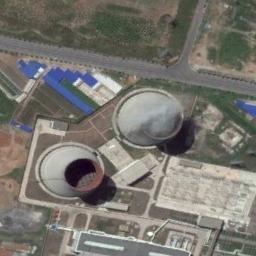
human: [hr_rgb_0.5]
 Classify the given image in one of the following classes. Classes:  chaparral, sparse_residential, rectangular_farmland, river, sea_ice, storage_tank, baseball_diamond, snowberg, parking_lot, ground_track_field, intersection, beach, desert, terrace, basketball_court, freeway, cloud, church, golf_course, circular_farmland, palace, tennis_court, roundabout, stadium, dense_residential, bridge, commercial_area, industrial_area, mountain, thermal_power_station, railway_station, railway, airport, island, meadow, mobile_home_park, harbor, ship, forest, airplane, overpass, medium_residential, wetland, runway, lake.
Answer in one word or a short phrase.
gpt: thermal_power_station